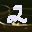
Label: 2